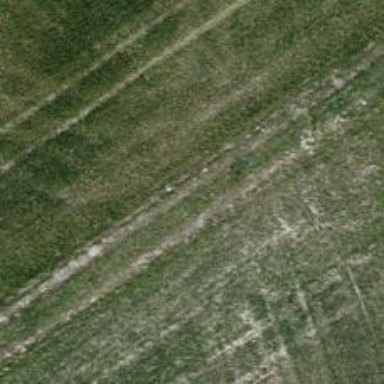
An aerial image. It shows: Track with very rough surface.